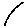
Label: line